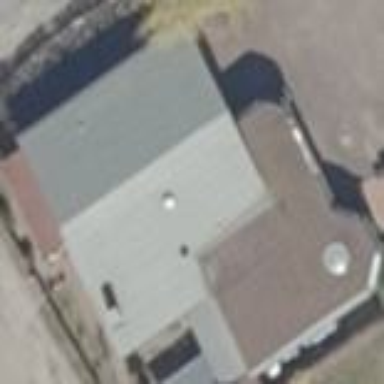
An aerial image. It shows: Detached restaurant building.